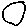
Label: circle